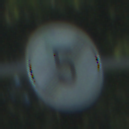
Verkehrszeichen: EndeGeschwindigkeit5
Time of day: MorningAfternoon
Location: Outdoor (Nature)
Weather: Clear
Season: NotSpecified
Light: Natural